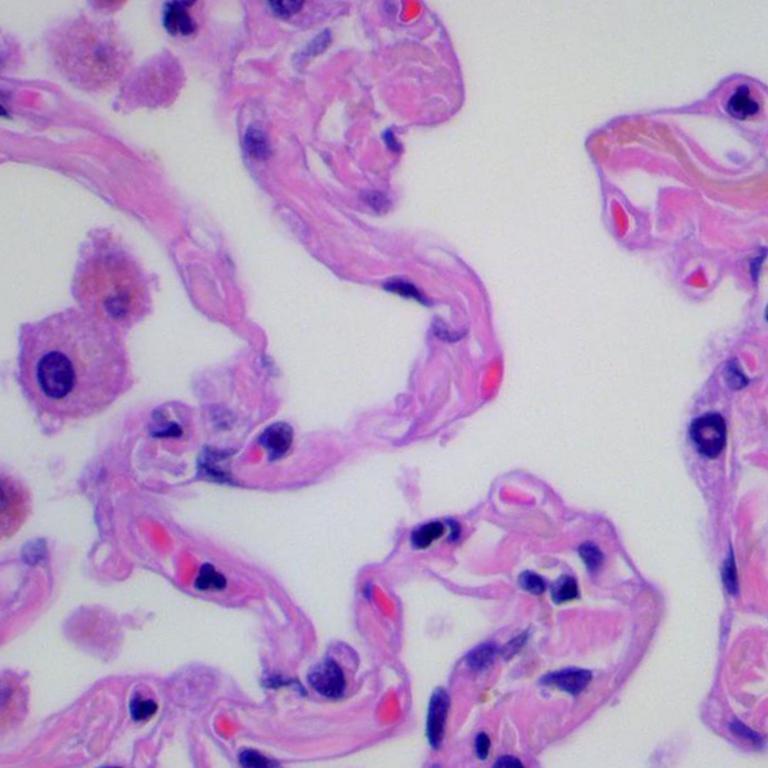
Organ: lung
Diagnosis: benign